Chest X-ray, PA view. Patient: 57 years old, sex F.
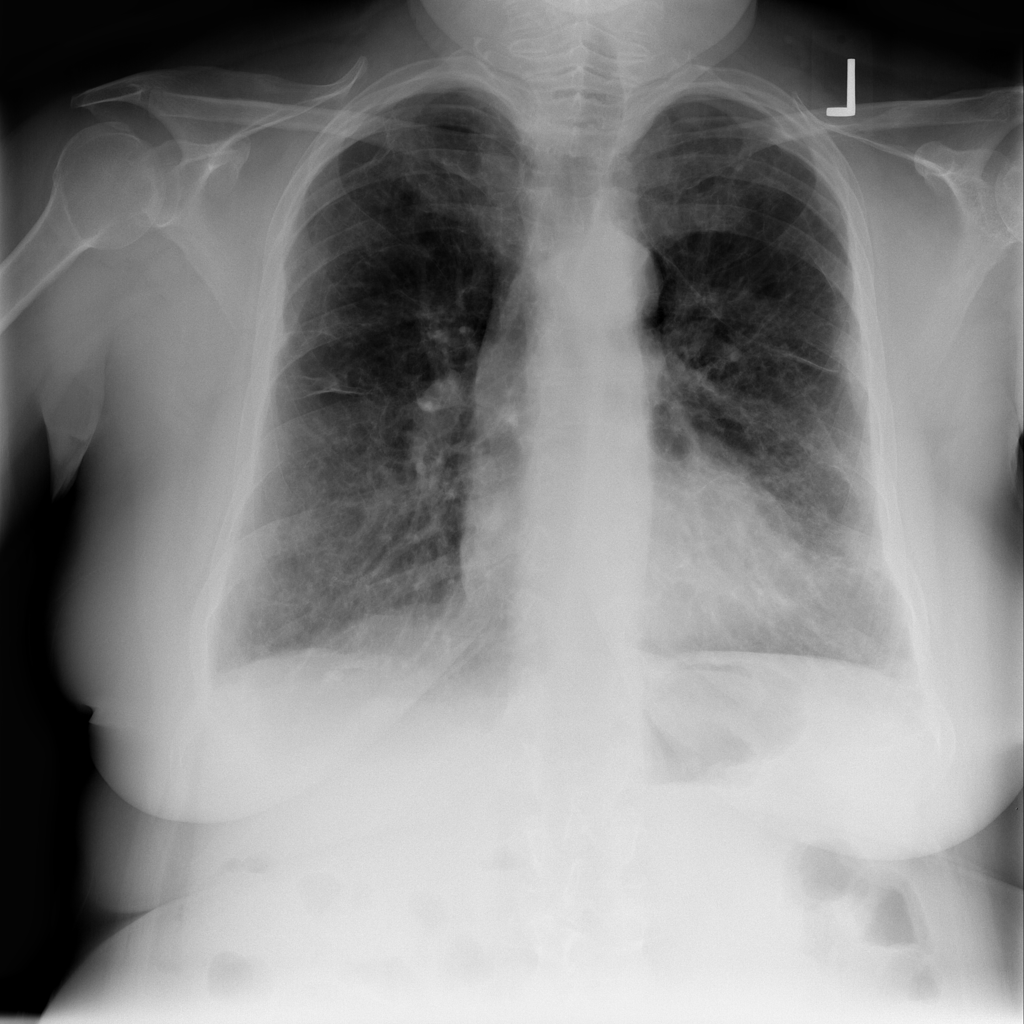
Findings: Pleural_Thickening